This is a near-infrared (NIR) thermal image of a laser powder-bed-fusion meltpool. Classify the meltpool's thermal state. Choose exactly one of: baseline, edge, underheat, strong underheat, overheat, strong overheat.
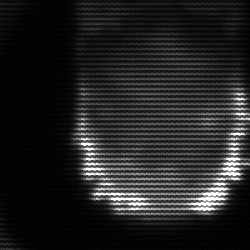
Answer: baseline